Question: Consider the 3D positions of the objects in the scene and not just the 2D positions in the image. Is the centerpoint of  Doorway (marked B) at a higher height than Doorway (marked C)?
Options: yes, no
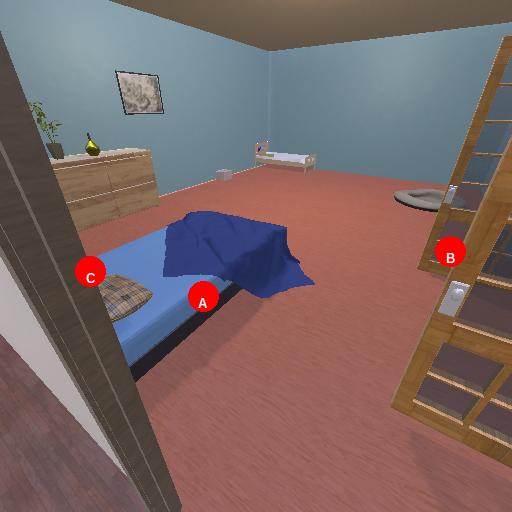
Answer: yes